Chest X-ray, AP view. Patient: 10 years old, sex M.
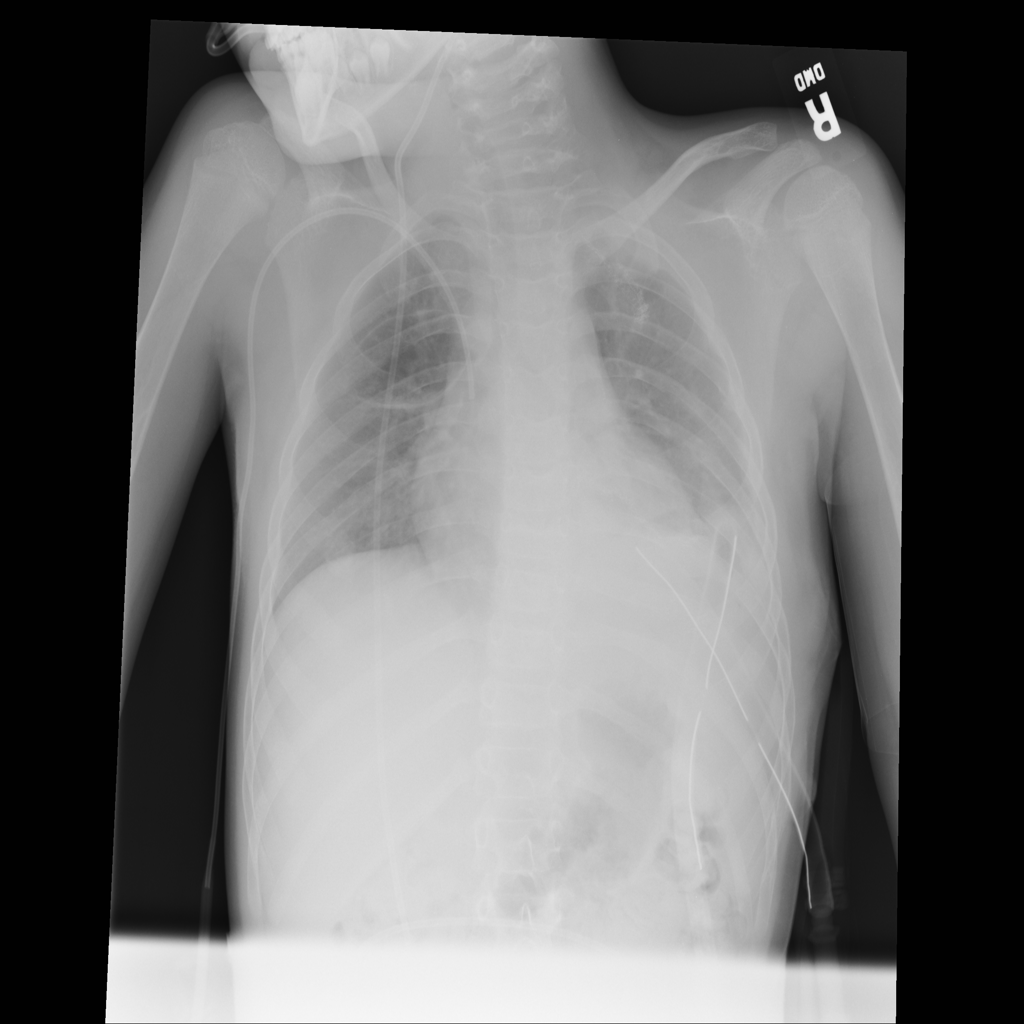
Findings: Infiltration, Pleural_Thickening, Pneumothorax